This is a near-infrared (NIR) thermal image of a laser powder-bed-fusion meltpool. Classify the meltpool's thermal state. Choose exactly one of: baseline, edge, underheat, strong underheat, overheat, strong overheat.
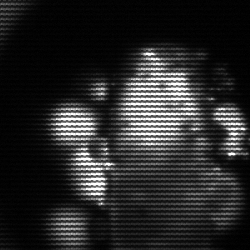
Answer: baseline